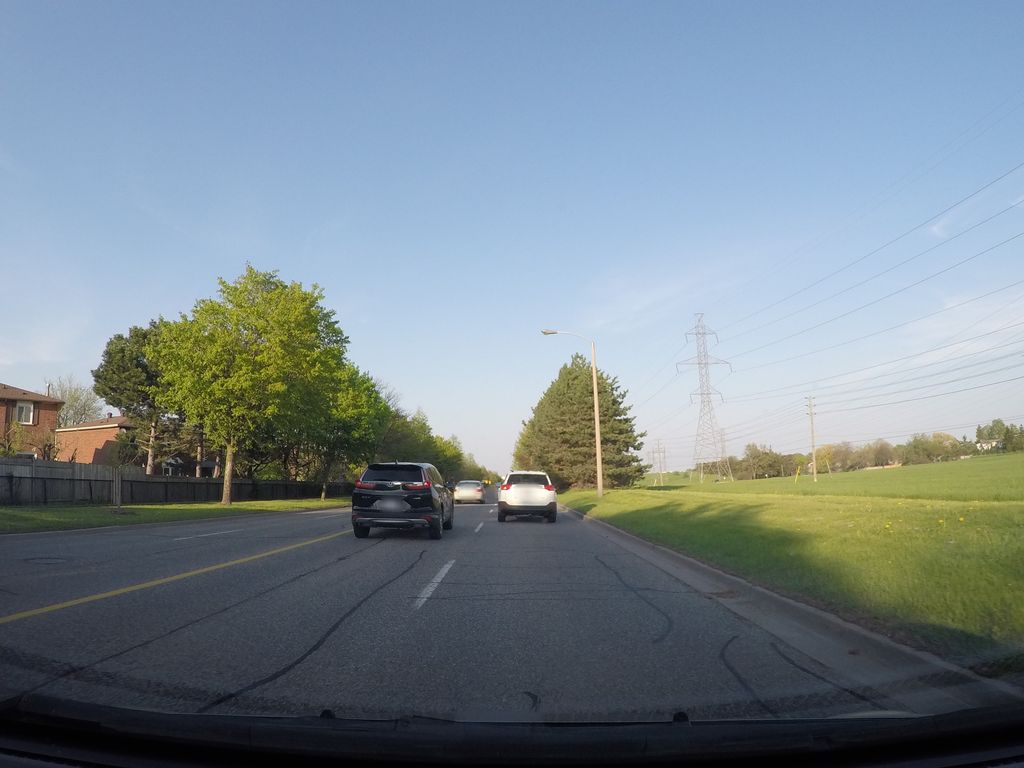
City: toronto